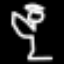
Label: angel